Interaction volume radius: 5 \u00c5
Interaction volume height: 30 \u00c5
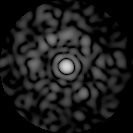
Disorder parameter: 0.842